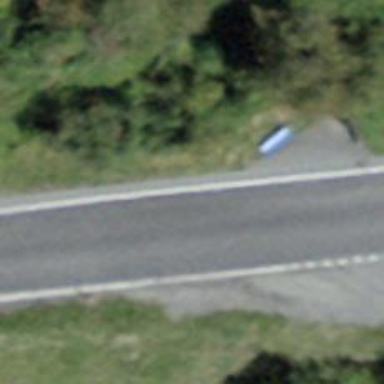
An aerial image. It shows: Blue bench.